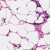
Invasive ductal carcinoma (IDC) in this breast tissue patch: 1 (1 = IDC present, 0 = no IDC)